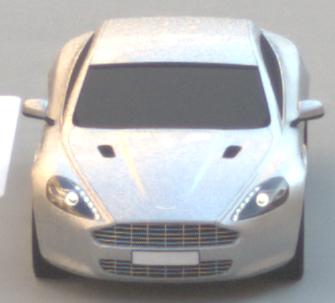
Make: Aston Martin
Model: Rapide
Detailed model: Rapide
Model produced from: 2010/03
Model produced until: 2013/07
Doors: 5
Color: white
Road condition: dry road
Daytime: morning or afternoon
Contrast: low contrast